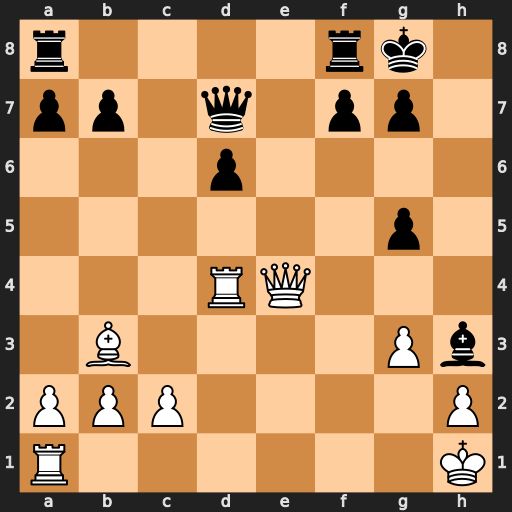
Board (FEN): r4rk1/pp1q1pp1/3p4/6p1/3RQ3/1B4Pb/PPP4P/R6K
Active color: w
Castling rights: -
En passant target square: -
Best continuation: g4 Rae8 Qf3 Qc6 Bd5